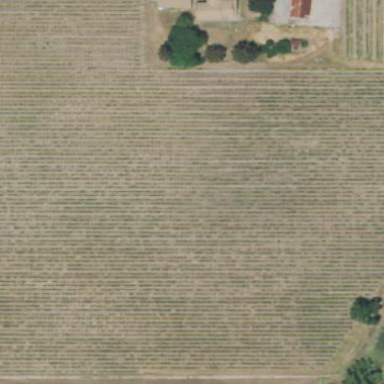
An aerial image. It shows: Vineyard growing grapes.